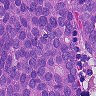
Metastatic tissue present: yes